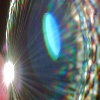
Label: sunburn